Field crop: maize
Growth stage: 1
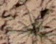
Species: lolium